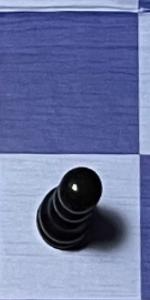
Label: Pawn_Black